Question: I have a UTF-8 encoding string that I want to display in a label.
When I set a break-point and examine the variable holding the string, all looks good. However, when I try to output to the log, or to the label, I get latin encoding.

I have tried almost every suggestion on SO and beyond, but I just cannot get the string to display properly.
Here is my code:
'''
NSString *rawString = [NSString stringWithFormat:@"%@",m_value];
const char *utf8String = [rawString UTF8String];
NSLog (@"%@", [NSString stringWithUTF8String:utf8String]);
NSLog (@"%s", utf8String);
NSLog (@"%@", rawString);
self.resultText.text = [NSString stringWithUTF8String:utf8String];
'''
m_value is an NSString, and in the debug window, it also displays the correct encoding.
'''
m_value NSString * 0x006797b0 @"Deng Le Yu ..."
NSObject NSObject
isa Class 0x3bddd8f4
[0] Class
'''
I am using the iOS 6.1 SDK.
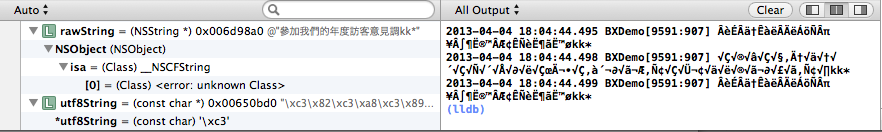
Answer: So I finally managed to get to the bottom of this.
The 'm_value' 'NSString' was being set by a third party library to which I had no access to the source. Even though the value of this variable was being decoded correctly in the (I.e. displaying the Chinese characters) in the debug panel, the string was actually encoded with 'NSMacOSRomanStringEncoding'.
I was able to determine this by copying the output into <URL>, and flipping encodings until I found the one that translated correctly into UTF-8.
Then to fix in Objective-C, I first translated the 'NSString' to a 'const char':
'''
const char *macString = [bxr.m_value cStringUsingEncoding:NSMacOSRomanStringEncoding];
'''
Then converted back to an 'NSString':
'''
NSString *utf8String = [[NSString alloc]initWithCString:macString encoding:NSUTF8StringEncoding];
'''
+1 to @Vitaly_S and @iphonic whose answers eventually led me to this solution. For anyone else that stumbles across this; it seems that as of Xcode 4.6.1, the debug window cannot be trusted to render strings correctly, but you can rely on the 'NSLog' output.